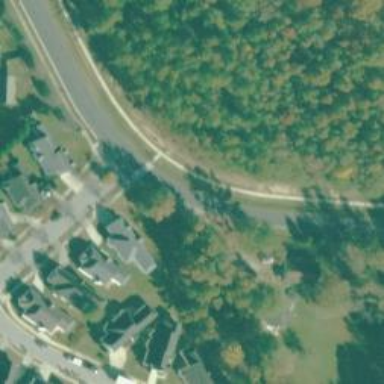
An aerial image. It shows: Marked road crossing.